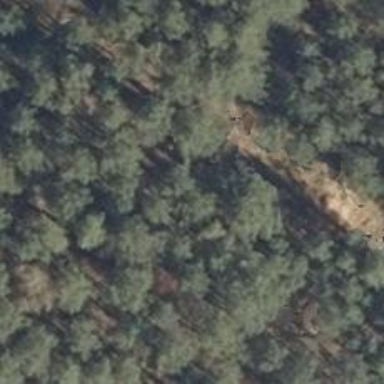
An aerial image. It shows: Shelter that serves as hunting stand.